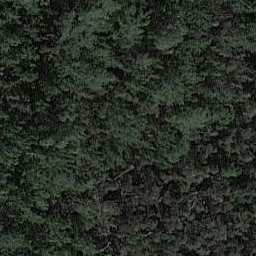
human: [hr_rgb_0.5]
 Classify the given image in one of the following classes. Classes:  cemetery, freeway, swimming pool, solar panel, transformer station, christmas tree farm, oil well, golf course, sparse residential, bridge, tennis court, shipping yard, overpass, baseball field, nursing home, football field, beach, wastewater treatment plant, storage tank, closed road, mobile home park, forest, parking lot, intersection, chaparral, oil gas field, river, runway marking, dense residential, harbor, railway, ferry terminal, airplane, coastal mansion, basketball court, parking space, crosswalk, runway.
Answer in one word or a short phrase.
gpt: forest